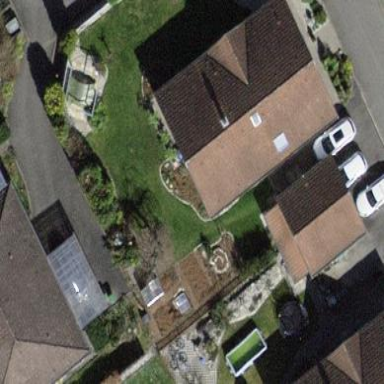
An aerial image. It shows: Building with tiled roof.